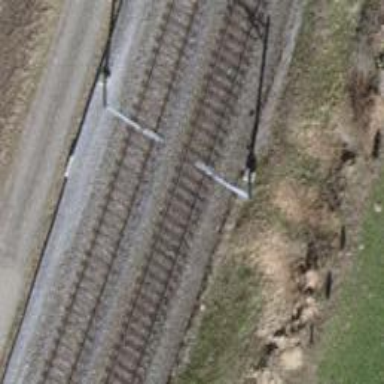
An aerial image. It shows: Railway milestone.